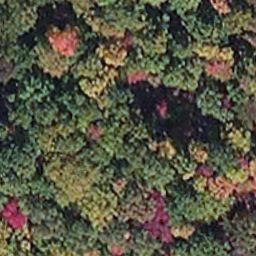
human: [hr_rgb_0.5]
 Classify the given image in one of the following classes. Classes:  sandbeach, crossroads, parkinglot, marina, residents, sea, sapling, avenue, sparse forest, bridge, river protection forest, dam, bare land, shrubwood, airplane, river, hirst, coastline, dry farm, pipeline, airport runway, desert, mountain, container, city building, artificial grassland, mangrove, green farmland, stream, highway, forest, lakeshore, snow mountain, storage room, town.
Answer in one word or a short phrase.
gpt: mangrove